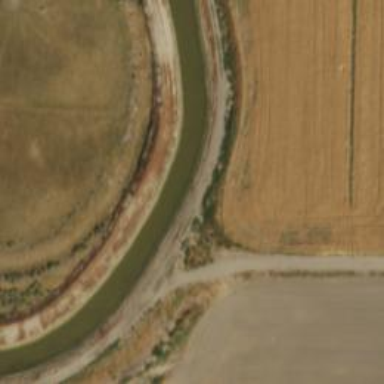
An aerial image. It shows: Canal.